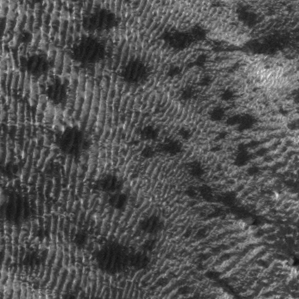
Label: frost